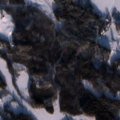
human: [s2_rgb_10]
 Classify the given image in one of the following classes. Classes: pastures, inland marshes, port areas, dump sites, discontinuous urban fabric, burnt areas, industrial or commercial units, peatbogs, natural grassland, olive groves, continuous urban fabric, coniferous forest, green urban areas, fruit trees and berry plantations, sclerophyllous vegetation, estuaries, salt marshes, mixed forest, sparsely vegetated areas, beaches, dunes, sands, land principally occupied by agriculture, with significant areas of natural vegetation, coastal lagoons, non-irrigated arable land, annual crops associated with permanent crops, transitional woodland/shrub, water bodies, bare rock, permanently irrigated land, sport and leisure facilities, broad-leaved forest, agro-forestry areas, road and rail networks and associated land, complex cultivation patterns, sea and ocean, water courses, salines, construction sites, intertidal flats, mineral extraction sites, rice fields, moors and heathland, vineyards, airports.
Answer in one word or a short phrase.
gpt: non-irrigated arable land, land principally occupied by agriculture, with significant areas of natural vegetation, coniferous forest, mixed forest, transitional woodland/shrub